Question: What is displayed on the keyboard?
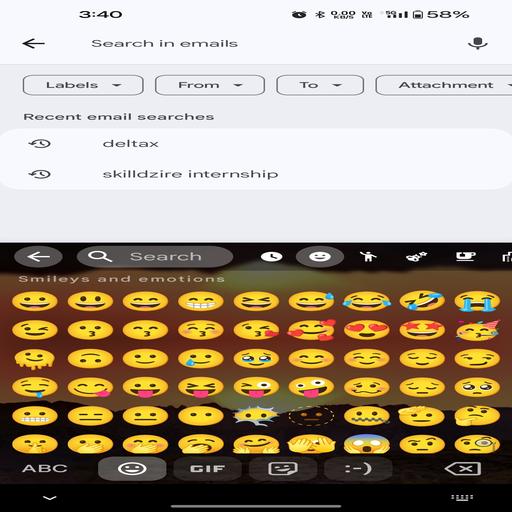
Answer: Smileys and emotions